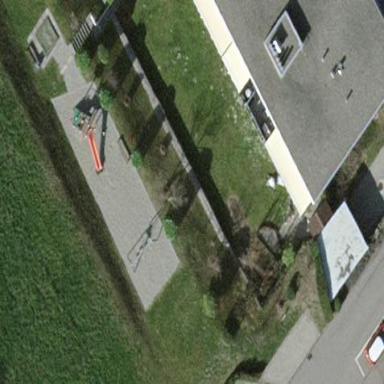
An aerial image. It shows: Playground area for leisure land.